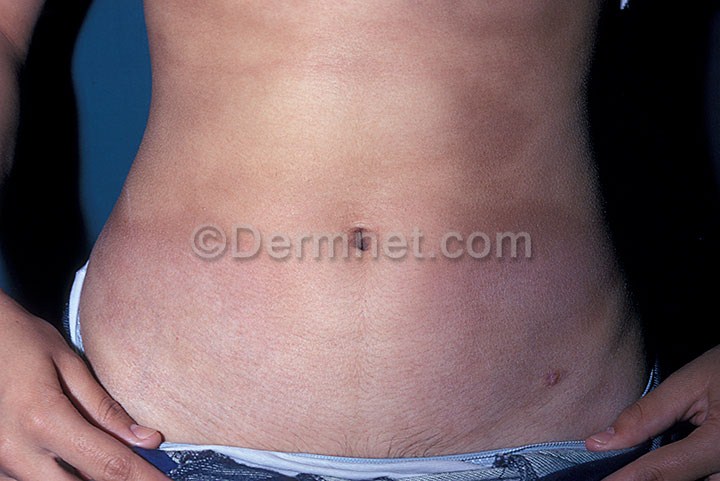
Disease: Lupus and other Connective Tissue diseases